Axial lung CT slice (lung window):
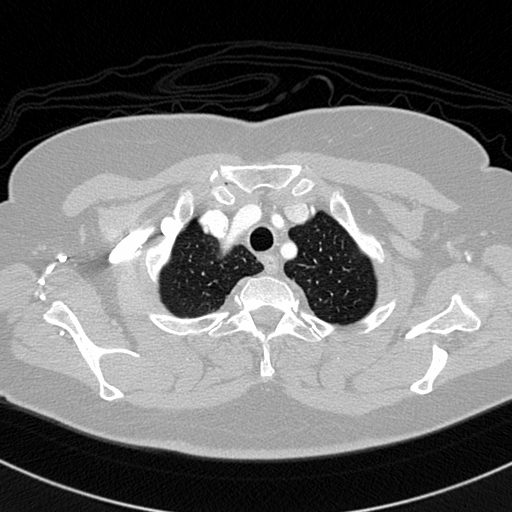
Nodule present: no